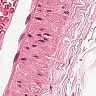
Metastatic tissue present: no